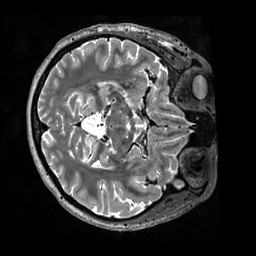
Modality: T2w
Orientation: axial
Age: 53
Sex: female
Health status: ill
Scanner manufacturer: siemens
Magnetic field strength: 3 T
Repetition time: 3.2 s
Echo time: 0.564 s